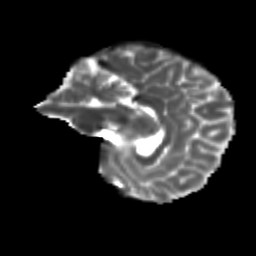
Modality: T2w
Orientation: sagittal
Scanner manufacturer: siemens
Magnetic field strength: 3 T
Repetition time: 9.2 s
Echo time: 0.084 s